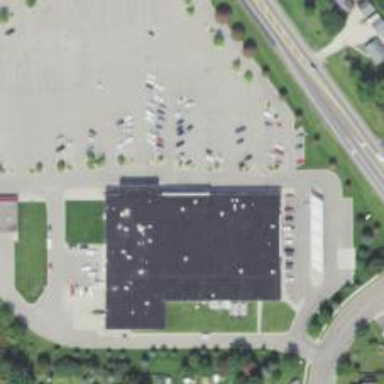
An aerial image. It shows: Supermarket.